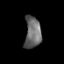
Tissue: prostate
Cell type: Myeloid cells
Senescence score: 0.2956
Nuclear area (px): 503
Mean DAPI intensity: 105.594